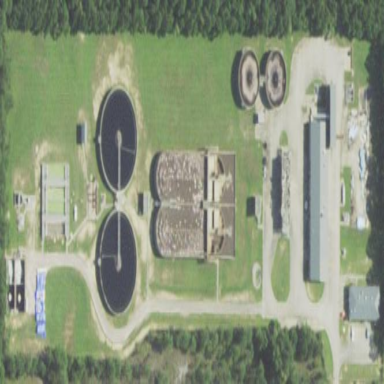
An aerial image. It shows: Wastewater plant.